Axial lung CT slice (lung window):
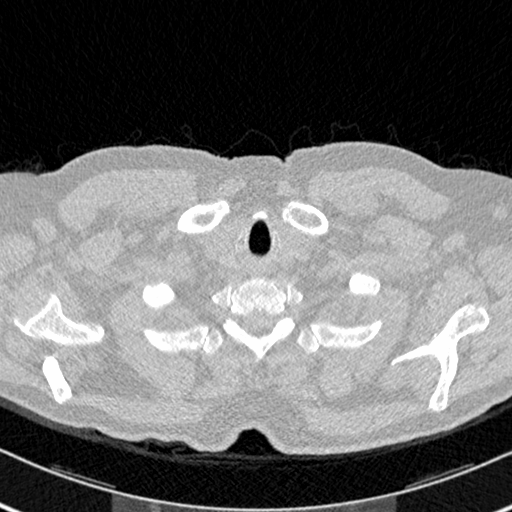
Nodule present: no